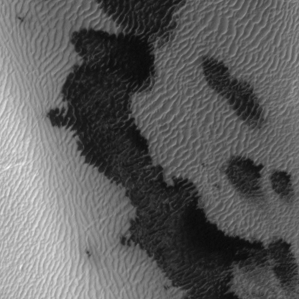
Label: frost